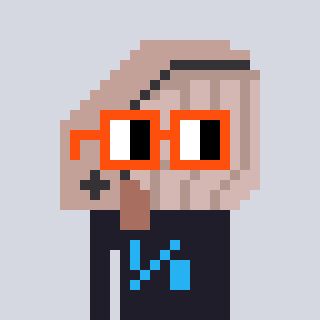
a pixel art character with square orange glasses, a whale-shaped head and a grayscale-colored body on a cool background